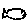
Label: fish